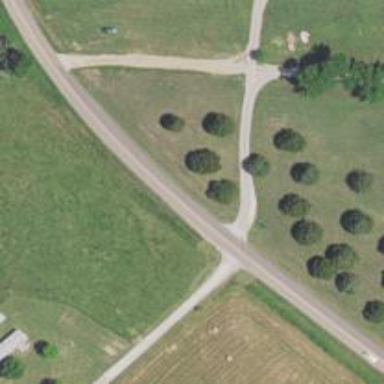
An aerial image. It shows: Unclassified road.